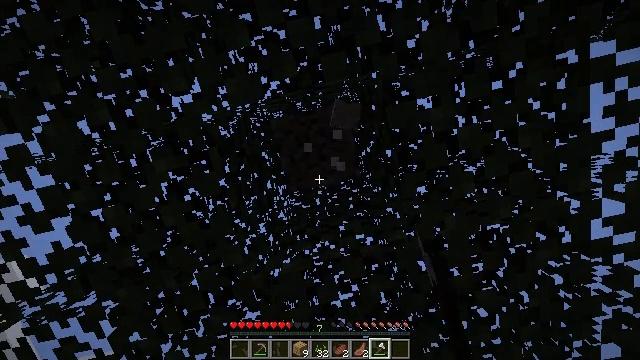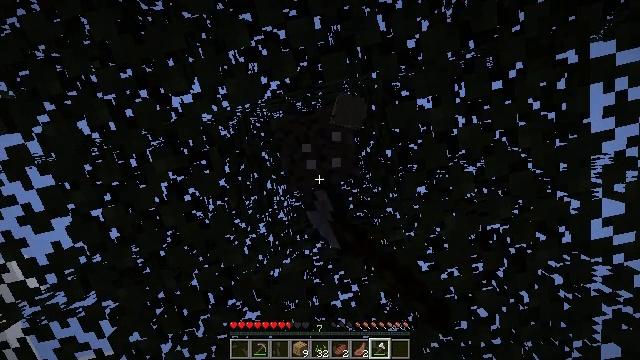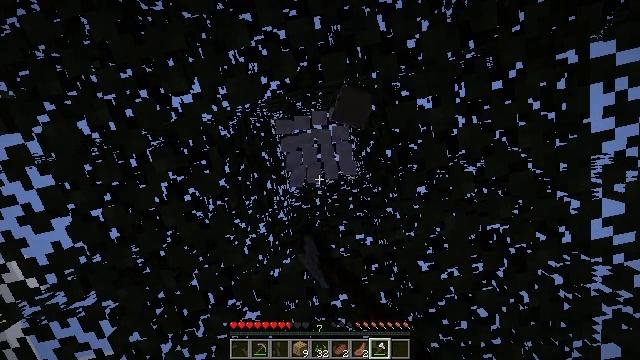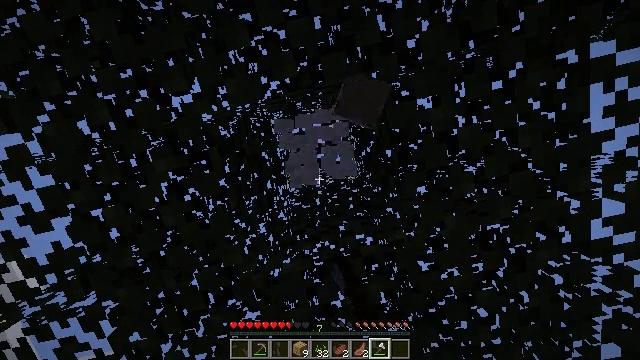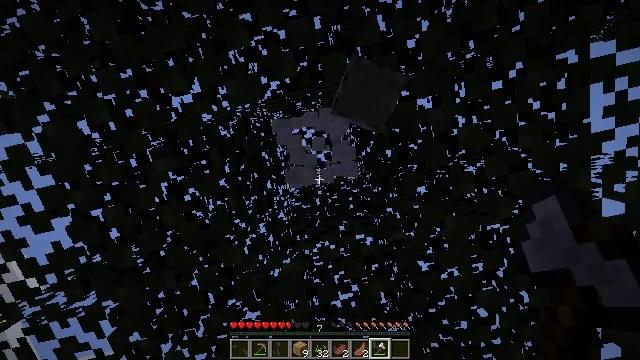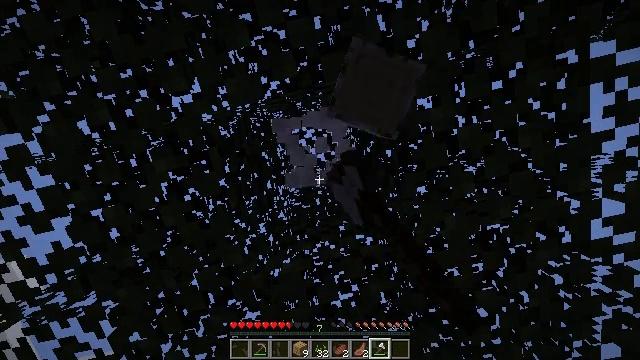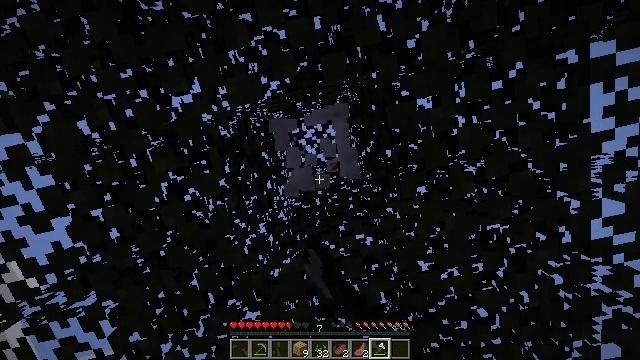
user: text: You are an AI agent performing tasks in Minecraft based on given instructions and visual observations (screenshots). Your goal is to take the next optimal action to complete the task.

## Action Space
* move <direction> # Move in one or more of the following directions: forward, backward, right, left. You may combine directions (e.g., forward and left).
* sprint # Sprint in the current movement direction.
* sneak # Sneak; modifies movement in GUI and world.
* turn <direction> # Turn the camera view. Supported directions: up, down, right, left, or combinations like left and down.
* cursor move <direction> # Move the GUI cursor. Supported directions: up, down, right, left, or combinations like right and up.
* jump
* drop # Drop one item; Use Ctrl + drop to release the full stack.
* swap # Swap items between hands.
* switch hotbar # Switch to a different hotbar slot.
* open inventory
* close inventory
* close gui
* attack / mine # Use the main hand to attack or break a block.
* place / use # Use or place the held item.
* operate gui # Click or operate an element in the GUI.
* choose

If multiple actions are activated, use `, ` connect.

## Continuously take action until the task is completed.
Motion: motion action
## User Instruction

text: Use your axe to get birch logs.
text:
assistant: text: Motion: attack / mine
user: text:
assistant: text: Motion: attack / mine
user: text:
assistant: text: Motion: attack / mine
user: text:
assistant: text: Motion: attack / mine
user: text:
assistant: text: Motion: attack / mine
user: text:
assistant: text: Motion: attack / mine
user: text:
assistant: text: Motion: attack / mine